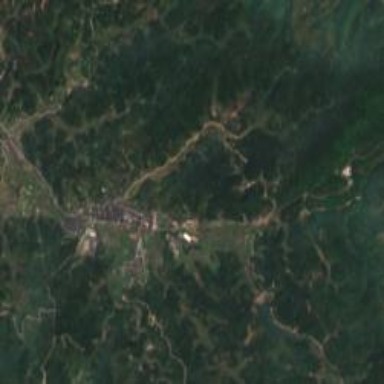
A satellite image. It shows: Ethnic township within town.